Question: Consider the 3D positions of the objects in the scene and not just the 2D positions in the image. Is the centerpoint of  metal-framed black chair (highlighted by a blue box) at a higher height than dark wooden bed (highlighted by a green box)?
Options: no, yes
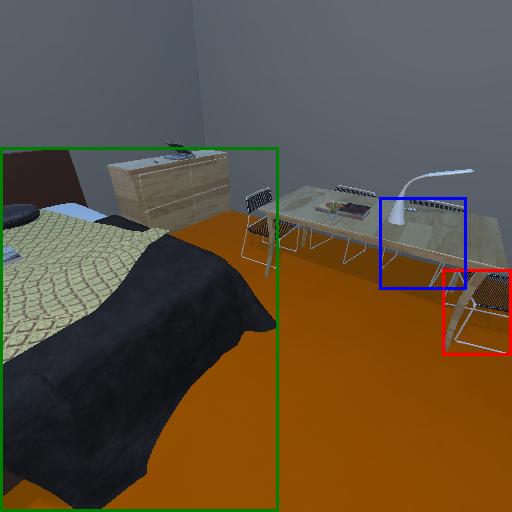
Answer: no